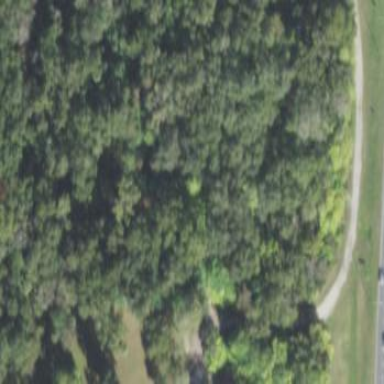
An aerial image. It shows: Mixed woodland with various types of leaves.